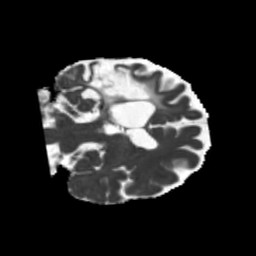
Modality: MD
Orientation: coronal
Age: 46
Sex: male
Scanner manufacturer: siemens
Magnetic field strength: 3 T
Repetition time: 5.25 s
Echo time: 0.08 s